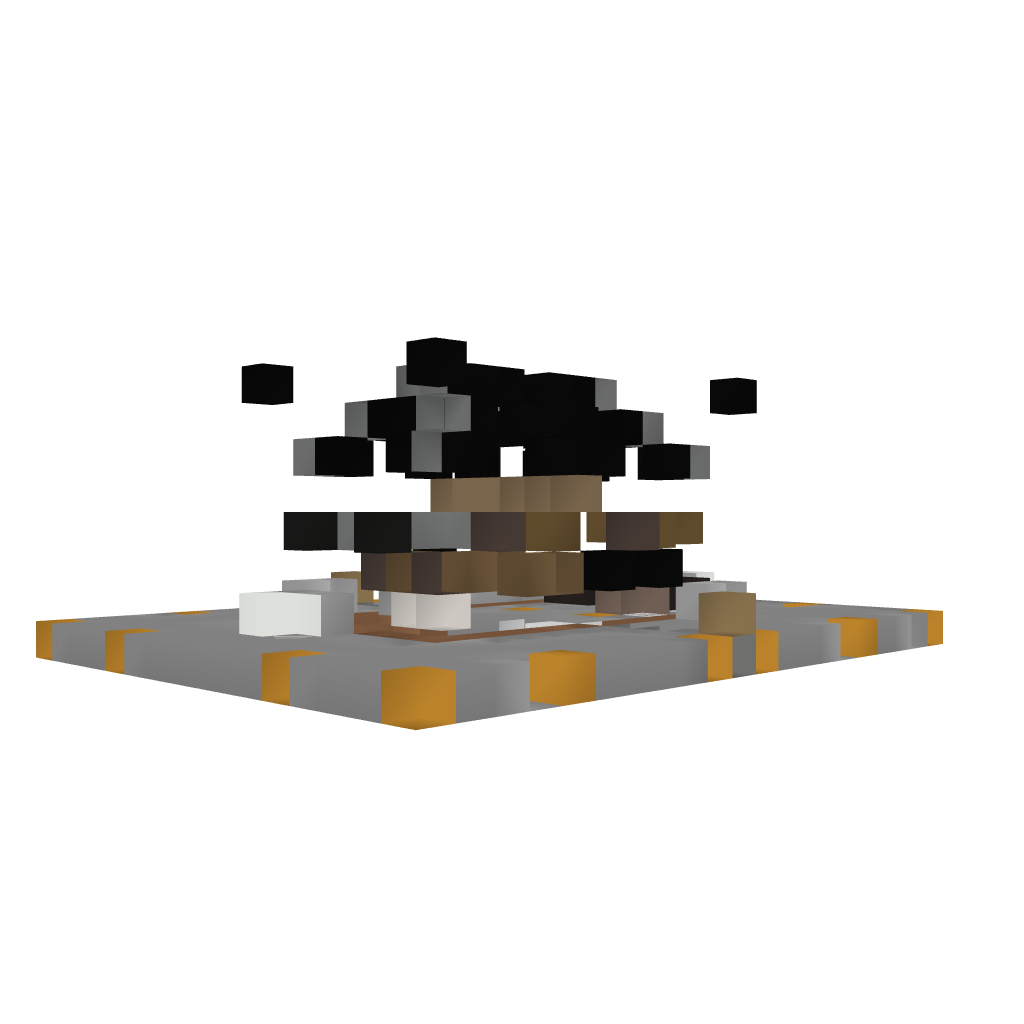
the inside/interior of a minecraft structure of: Worker's Cottage